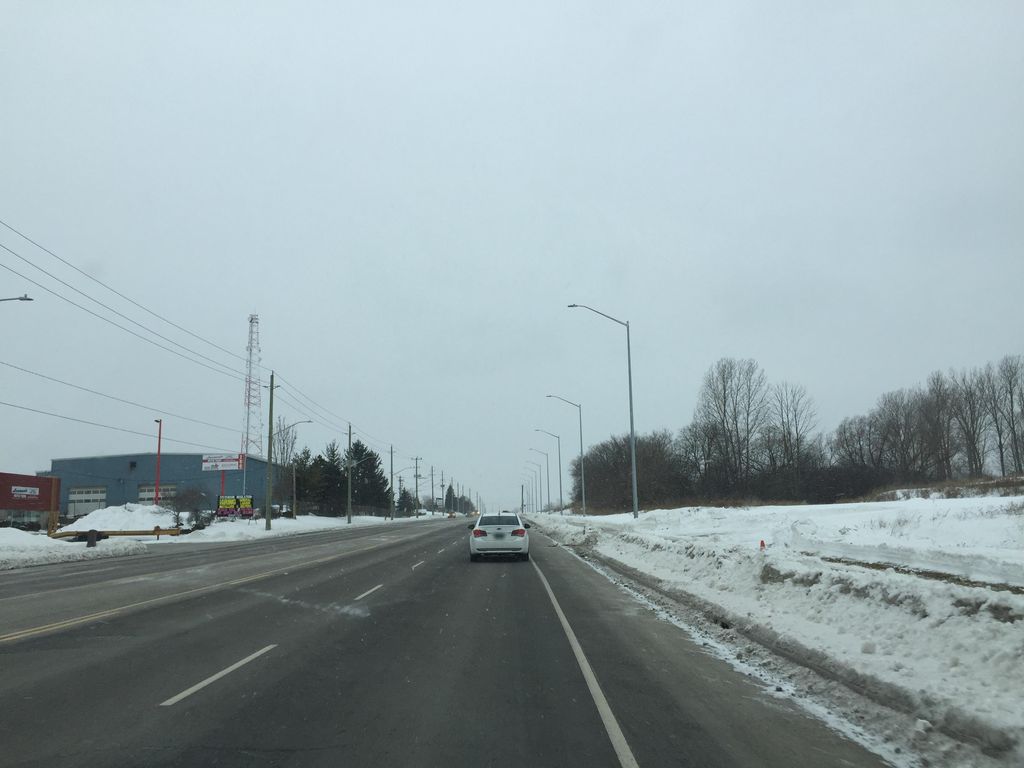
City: kitchener-waterloo